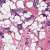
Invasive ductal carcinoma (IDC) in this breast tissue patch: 1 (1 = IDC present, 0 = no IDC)